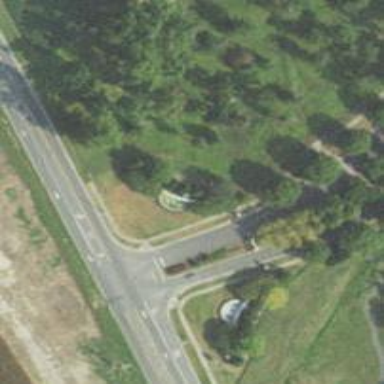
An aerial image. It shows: Road with stop sign.